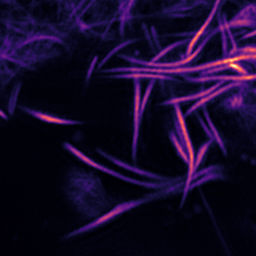
Label: Super-resolution F-actin image